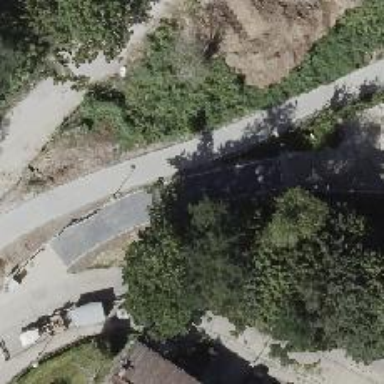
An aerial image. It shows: Concrete driveway designated as service road.